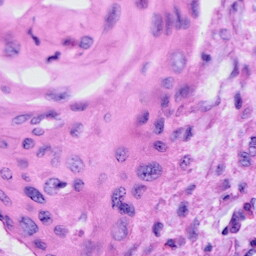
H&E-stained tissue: Cervix